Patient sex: M
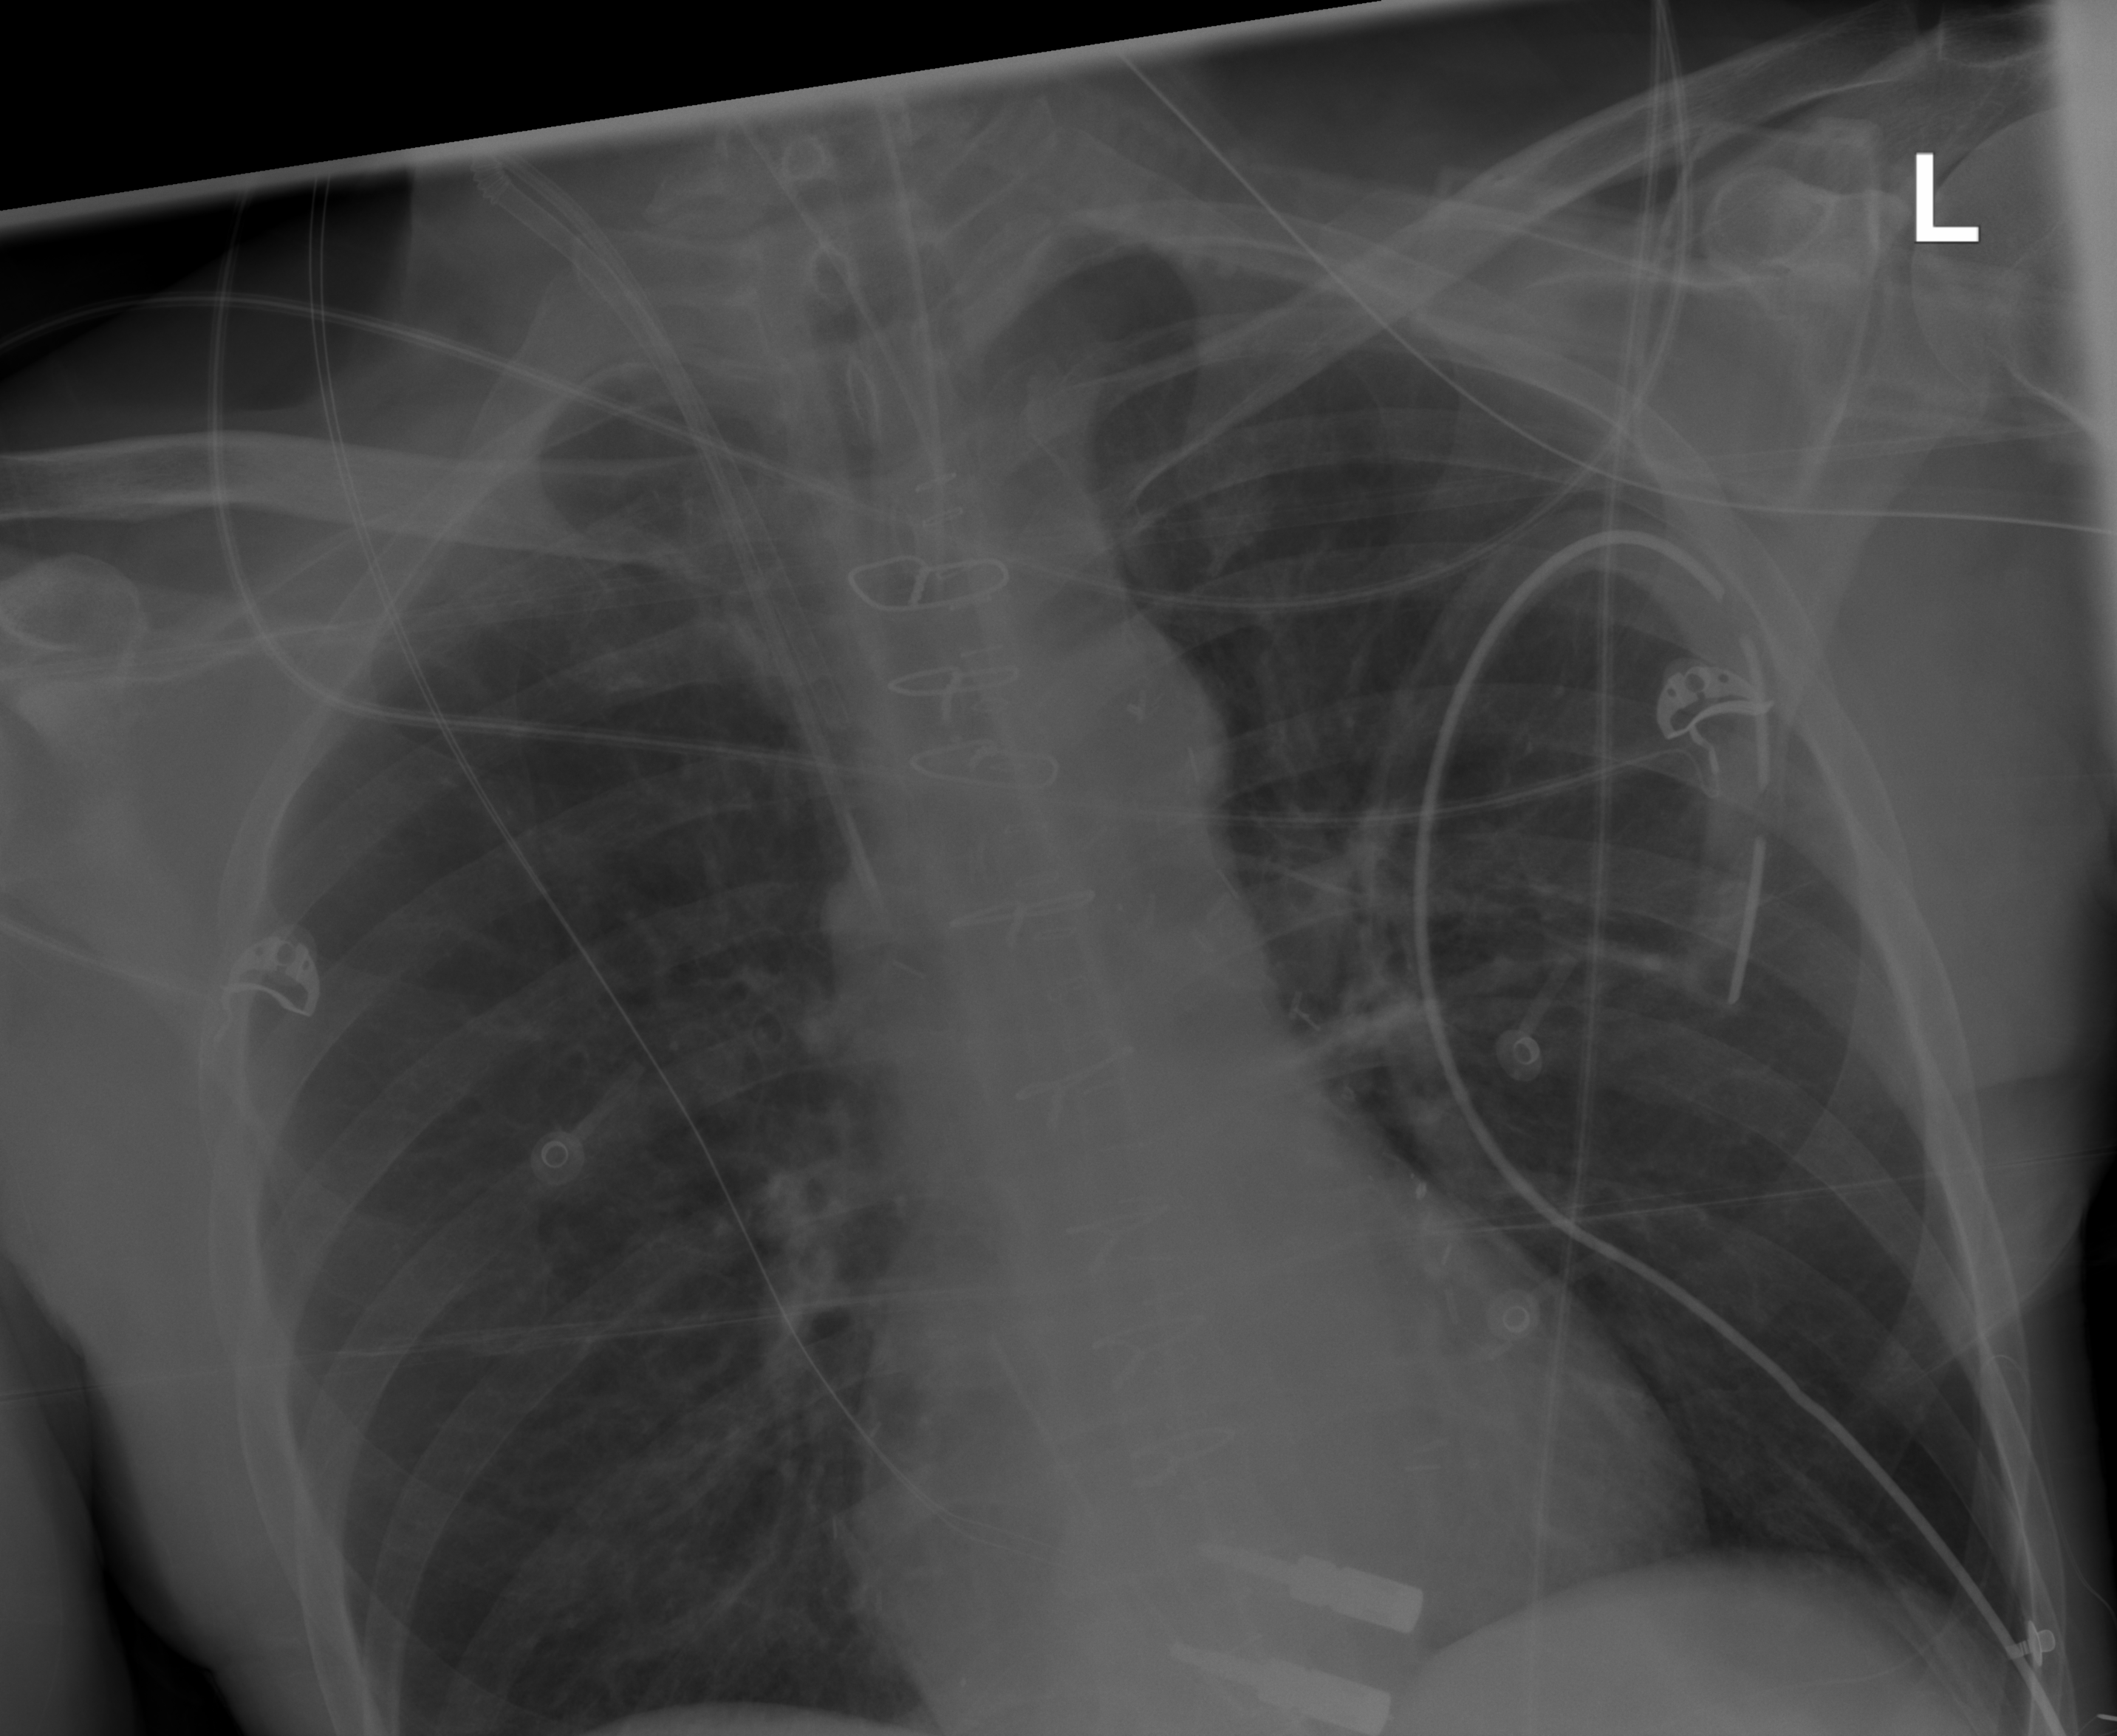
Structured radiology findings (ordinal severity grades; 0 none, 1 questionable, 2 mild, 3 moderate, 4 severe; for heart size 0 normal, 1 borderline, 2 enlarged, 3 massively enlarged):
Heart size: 0
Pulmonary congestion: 0
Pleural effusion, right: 0
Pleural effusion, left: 0
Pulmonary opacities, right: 0
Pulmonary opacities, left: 0
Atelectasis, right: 0
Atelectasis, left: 0